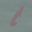
Label: 1